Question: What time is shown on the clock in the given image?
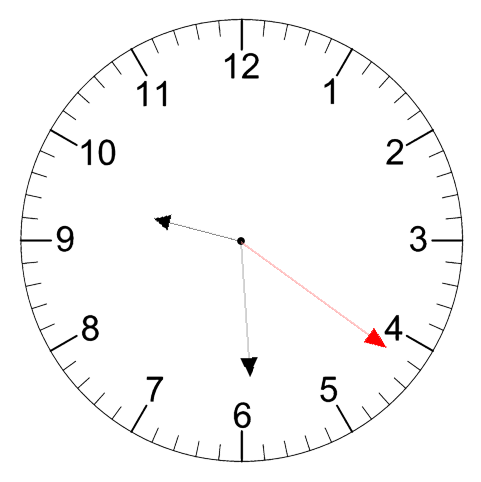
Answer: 09:29:21